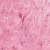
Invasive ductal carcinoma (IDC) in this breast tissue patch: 0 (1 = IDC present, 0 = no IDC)